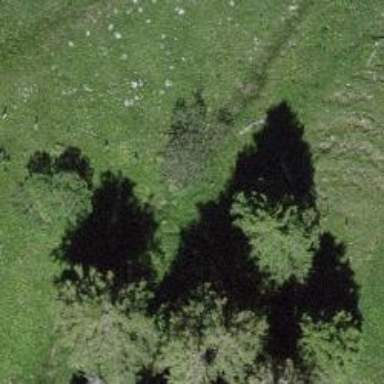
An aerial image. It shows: Needle-leaved tree in natural setting.